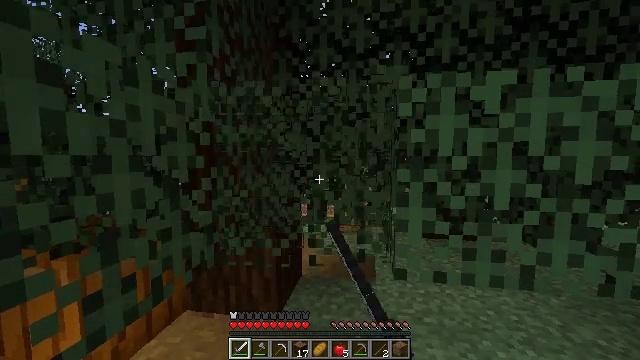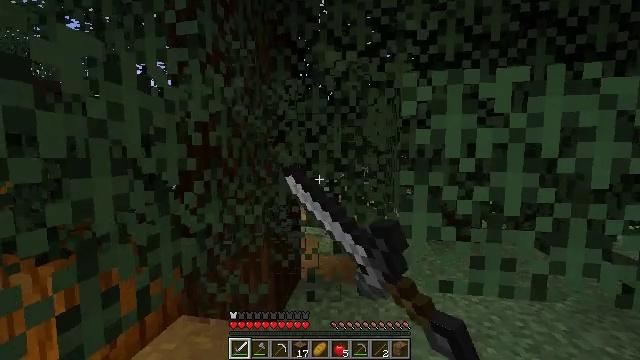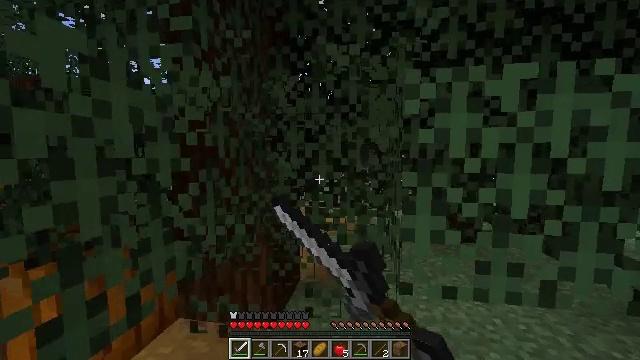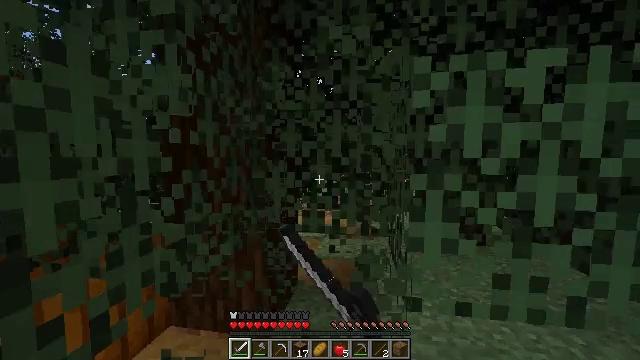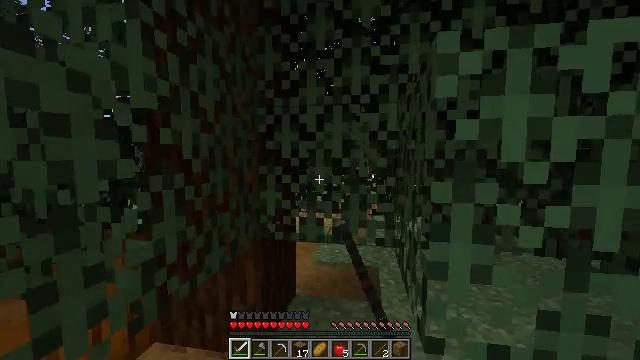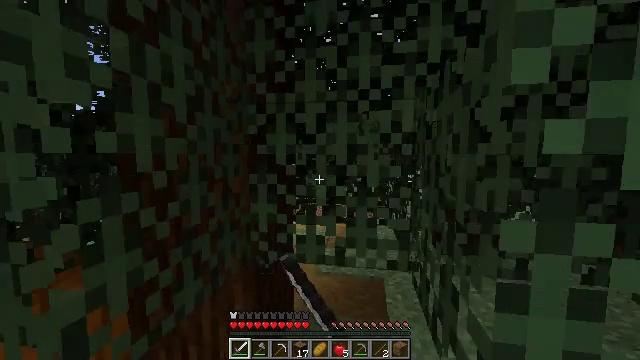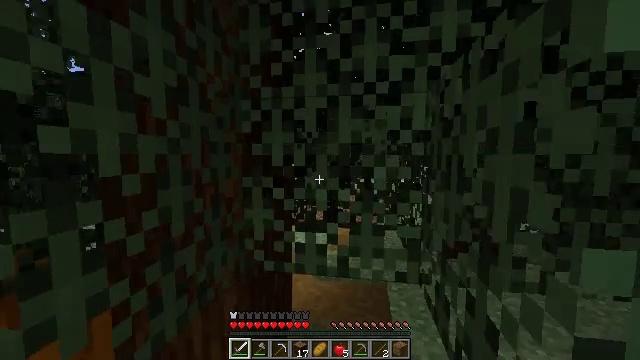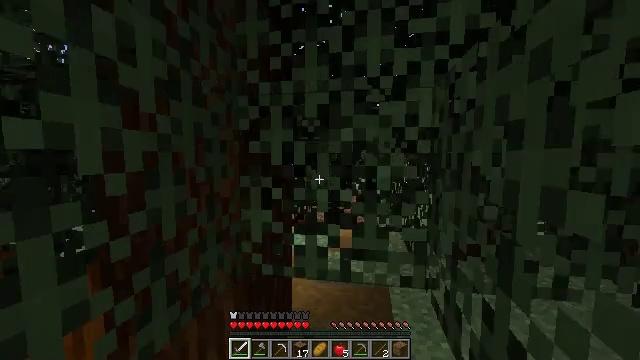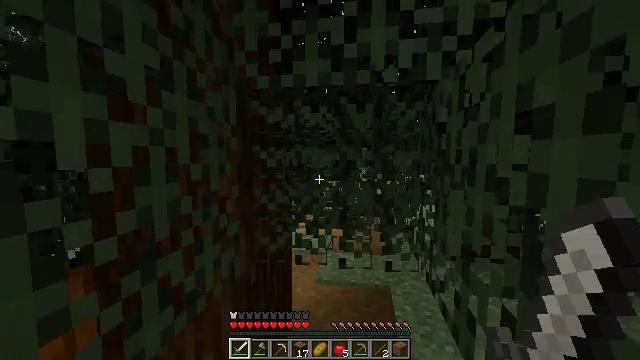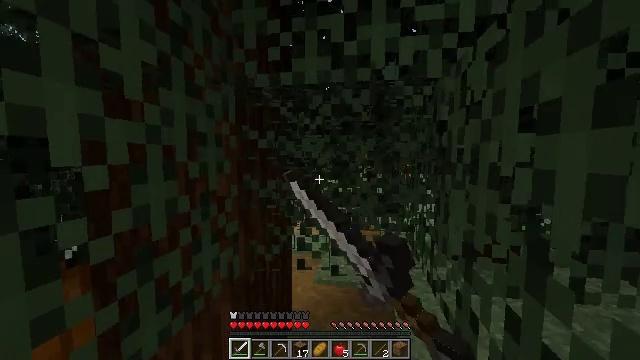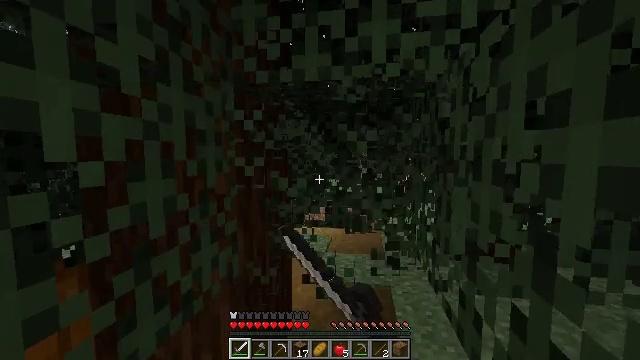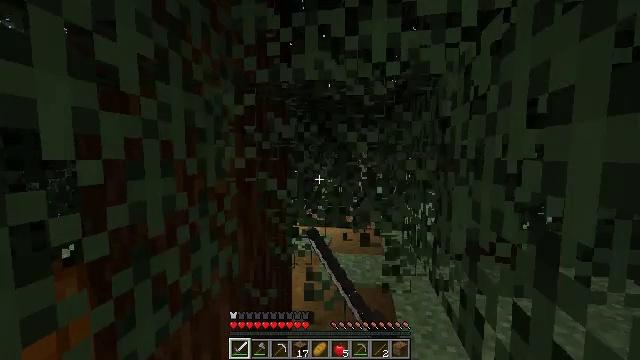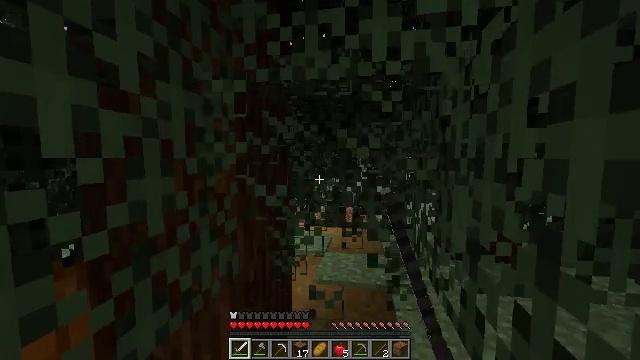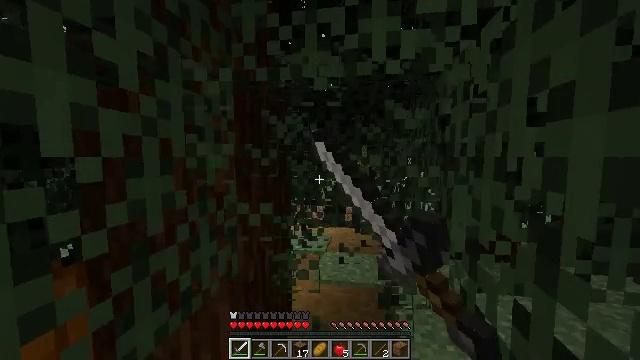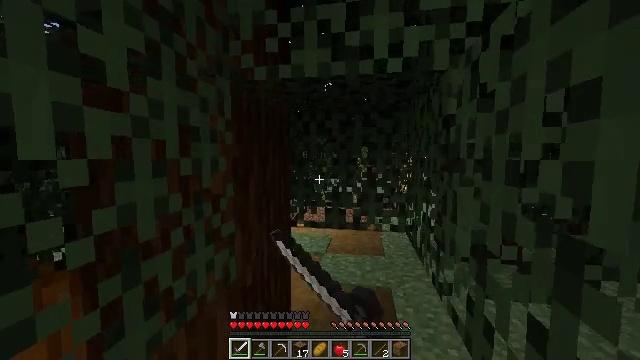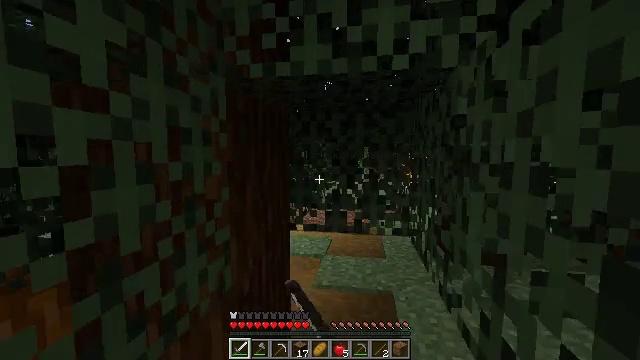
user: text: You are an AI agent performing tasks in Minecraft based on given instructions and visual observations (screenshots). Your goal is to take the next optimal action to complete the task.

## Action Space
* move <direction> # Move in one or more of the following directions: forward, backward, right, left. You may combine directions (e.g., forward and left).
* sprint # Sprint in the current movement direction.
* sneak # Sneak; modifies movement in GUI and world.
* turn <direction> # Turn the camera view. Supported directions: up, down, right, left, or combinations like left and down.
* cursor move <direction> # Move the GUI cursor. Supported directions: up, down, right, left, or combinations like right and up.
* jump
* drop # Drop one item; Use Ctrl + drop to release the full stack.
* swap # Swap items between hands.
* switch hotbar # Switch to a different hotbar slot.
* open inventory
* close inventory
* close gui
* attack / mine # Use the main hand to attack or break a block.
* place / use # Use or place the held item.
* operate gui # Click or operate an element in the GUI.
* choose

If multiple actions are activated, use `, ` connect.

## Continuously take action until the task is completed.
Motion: motion action
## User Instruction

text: Punch the spruce leaves to get saplings.
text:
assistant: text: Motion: move forward, attack / mine
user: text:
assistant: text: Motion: move forward, attack / mine
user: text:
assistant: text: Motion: move forward, attack / mine
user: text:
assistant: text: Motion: move forward, attack / mine
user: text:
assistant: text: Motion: move forward, attack / mine
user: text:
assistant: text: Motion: attack / mine
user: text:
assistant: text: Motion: attack / mine
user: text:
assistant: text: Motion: attack / mine
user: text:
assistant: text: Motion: attack / mine
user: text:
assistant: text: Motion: attack / mine
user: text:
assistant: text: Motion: attack / mine
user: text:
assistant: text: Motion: attack / mine
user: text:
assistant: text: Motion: attack / mine
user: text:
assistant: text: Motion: move forward, attack / mine
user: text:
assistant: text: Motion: move forward, attack / mine
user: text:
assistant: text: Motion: move forward, turn right, attack / mine
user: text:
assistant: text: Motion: move forward, turn right, attack / mine
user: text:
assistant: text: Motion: move forward, turn right and down, attack / mine
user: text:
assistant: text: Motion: move forward, attack / mine
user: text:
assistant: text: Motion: move forward, attack / mine
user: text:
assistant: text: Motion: move forward, attack / mine
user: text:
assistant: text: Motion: move forward, attack / mine
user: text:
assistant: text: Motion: move forward, attack / mine
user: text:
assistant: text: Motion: move forward, attack / mine
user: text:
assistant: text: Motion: move forward, sprint, attack / mine
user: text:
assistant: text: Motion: move forward, sprint, attack / mine
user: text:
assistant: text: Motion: move forward, sprint, attack / mine
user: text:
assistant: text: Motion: move forward, sprint, attack / mine
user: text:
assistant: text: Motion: move forward, sprint, attack / mine
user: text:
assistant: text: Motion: move forward, sprint, attack / mine